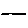
Label: line